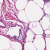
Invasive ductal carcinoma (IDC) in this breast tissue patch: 0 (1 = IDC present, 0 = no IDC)